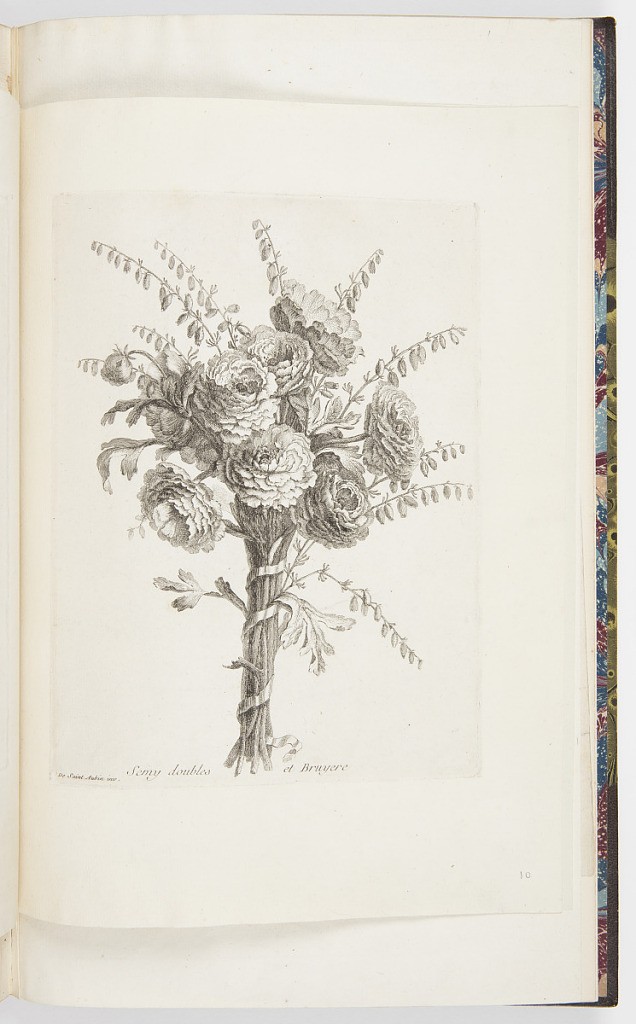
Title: Semy doubles et Bruyere
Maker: Charles-Germain de Saint-Aubin, French, 1721–1786
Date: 1755-68
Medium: Etching on laid paper
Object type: Print
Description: A bouquet of peonies and heather combined in a bouquet, with their stems tightly wrapped in ribbon. The plate is signed but not numbered.